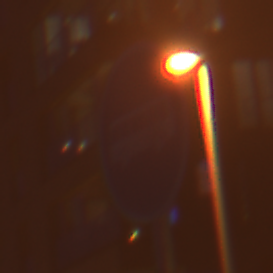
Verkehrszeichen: Busssonderstreifen
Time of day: Night
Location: Outdoor (Urban)
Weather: PartlyCloudy
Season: NotSpecified
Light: Artificial